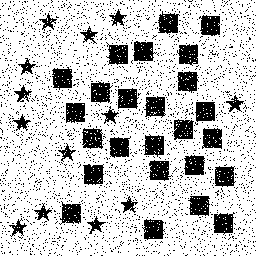
Squares: 25
Triangles: 0
Stars: 13
Total shapes: 38